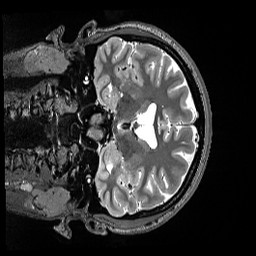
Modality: T2w
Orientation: coronal
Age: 34
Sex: female
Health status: ill
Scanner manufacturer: siemens
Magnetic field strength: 3 T
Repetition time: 3.2 s
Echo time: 0.564 s